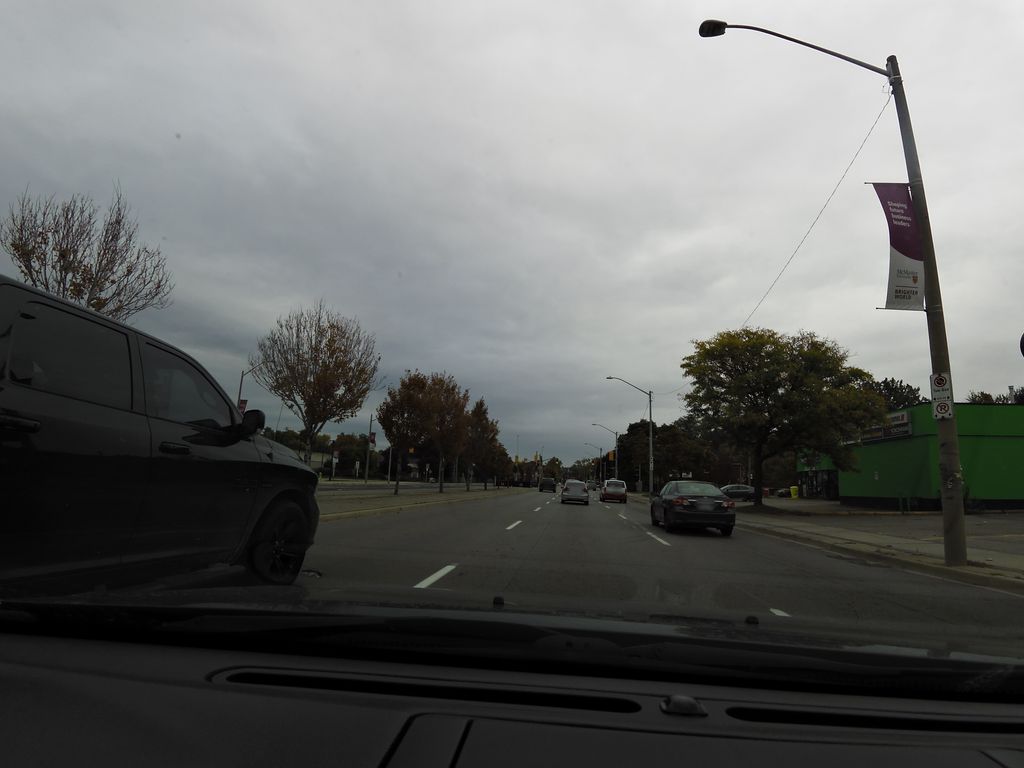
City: hamilton